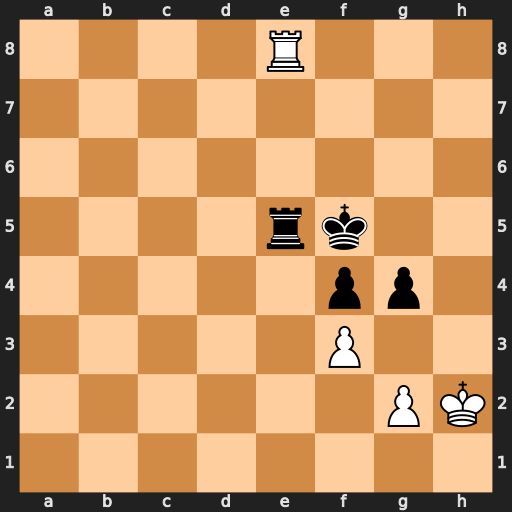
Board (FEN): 4R3/8/8/4rk2/5pp1/5P2/6PK/8
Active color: w
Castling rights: -
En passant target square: -
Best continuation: fxg4+ Kf6 Rxe5 Kxe5 Kh3